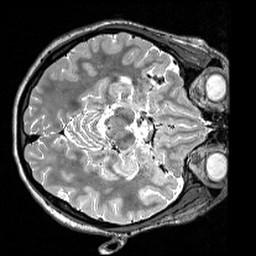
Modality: T2w
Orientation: axial
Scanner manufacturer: siemens
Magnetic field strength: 3 T
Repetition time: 3 s
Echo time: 0.418 s